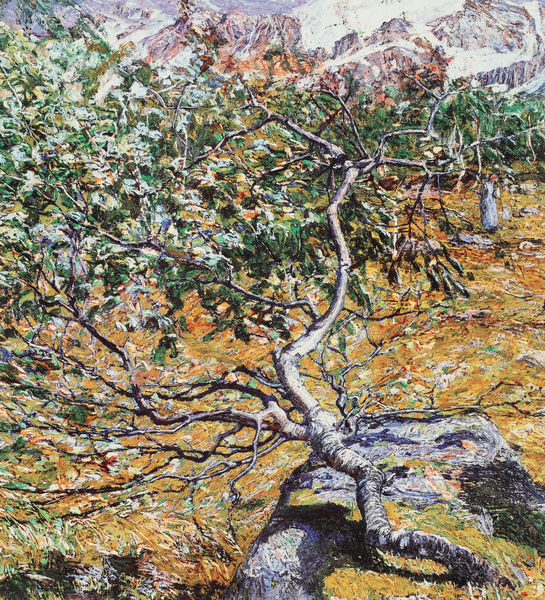
Titel: Alpe di maggio/ Alpen im Mai
Künstler: Giovanni Segantini
Institution: Lugo di Vincenza, Villa Godi Valmarana, Sammlung Malinverni
Schlagwörter: baum, berg, blau, blätter, felsen, gemälde, laub, schatten, weiß, gelb, grün, impressionismus, menschen, äste, braun, bunt, frau, grau, licht, orange, skizze, zeichnung, gras, rot, schnee, wiese, malerei, mensch, stein, öl, ast, feld, natur, wind, zweige, sonne, boden, pflanze, wald, frucht, früchte, apfel, schürze, japan, sommer, komplementär, liegen, bäuerin, berge, farben, fels, gebirge, öde, farbe, herbst, van gogh, wild, liegend, frühling, bauer, foto, wurzel, alpen, zweig, abgrund, pinsel, kontraste, wärme, wurzeln, malerisch, geäst, flimmern, pinselstriche, knorrig, schief, umgefallen, rote mütze, datteln, pointelismus, organge, entwurzelt, stimung, fru, gedrückt, summarisch, spontan, schnne, böätter, verkrüppelt, spoantan, chaotisch